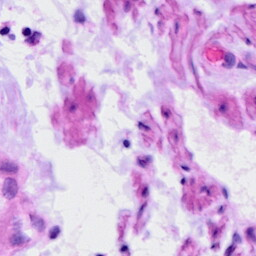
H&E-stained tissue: Ovarian